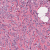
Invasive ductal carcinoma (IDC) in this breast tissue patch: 1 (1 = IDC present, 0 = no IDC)